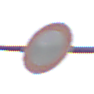
Verkehrszeichen: VerbotFahrzeugeAllerArt
Umgebung: Outdoor, Nature
Tageszeit: SunriseSunset
Wetter: Clear
Licht: Natural
Jahreszeit: NotSpecified
Kontrast: LowContrast